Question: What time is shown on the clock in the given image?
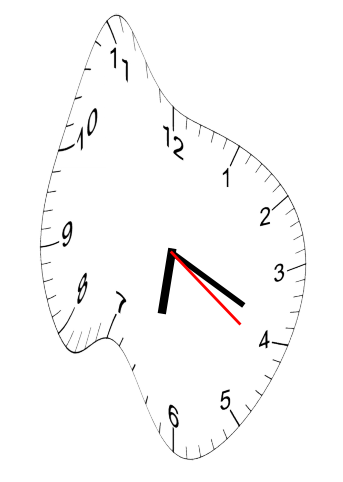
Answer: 06:19:21